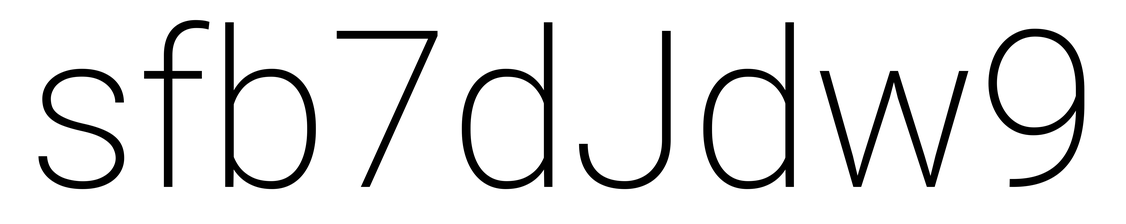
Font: Roboto_ExtraLight